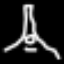
Label: The Eiffel Tower